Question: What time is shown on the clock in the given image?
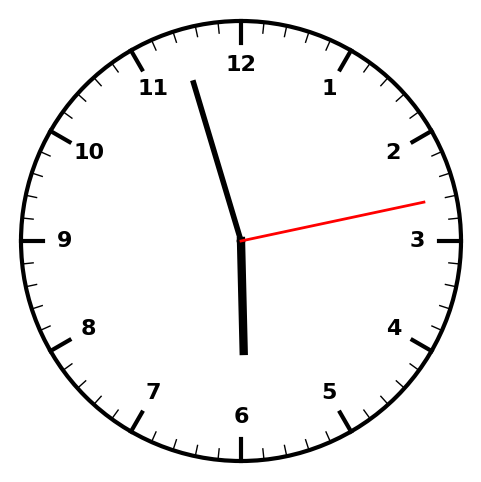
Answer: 05:57:13